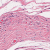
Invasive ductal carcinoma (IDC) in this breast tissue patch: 0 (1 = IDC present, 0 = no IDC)